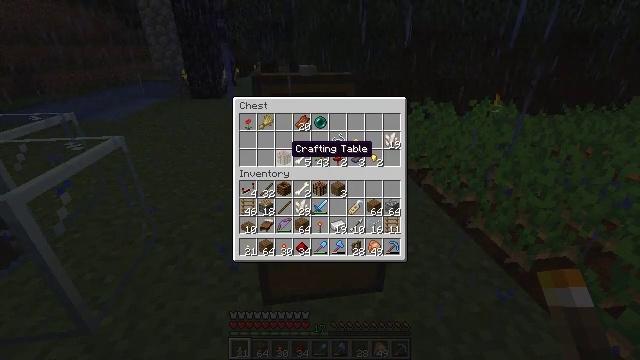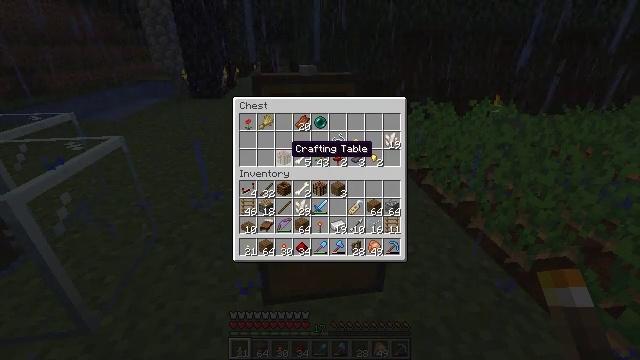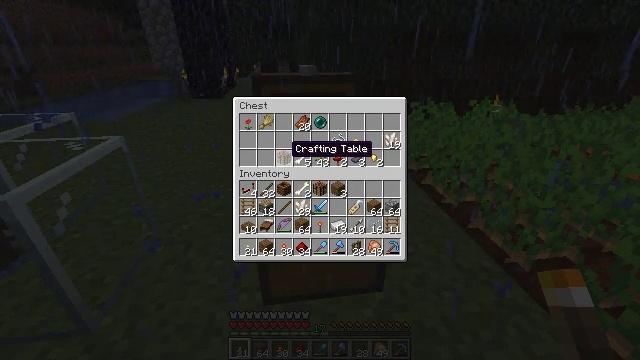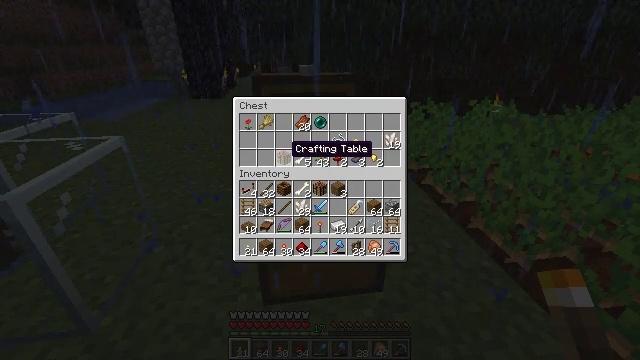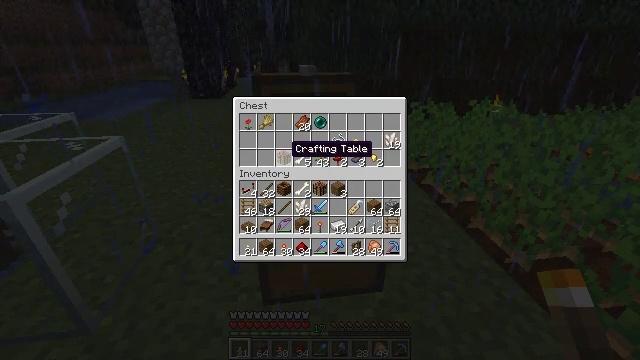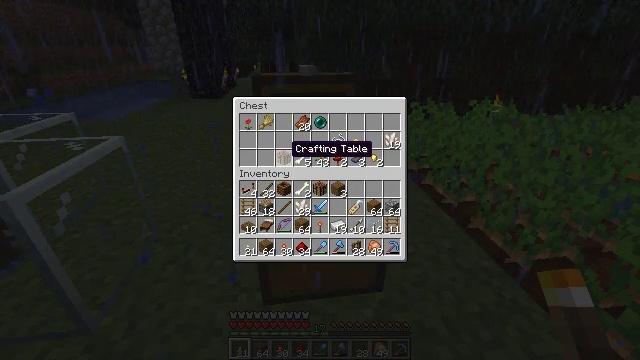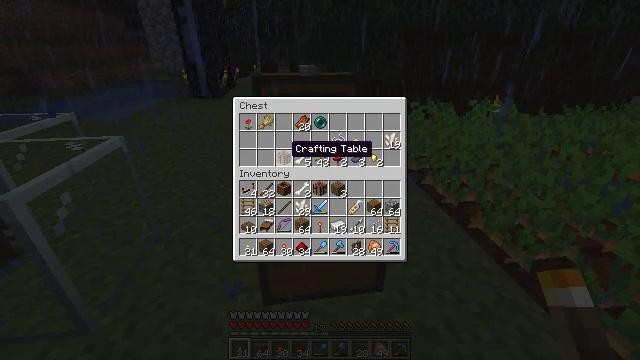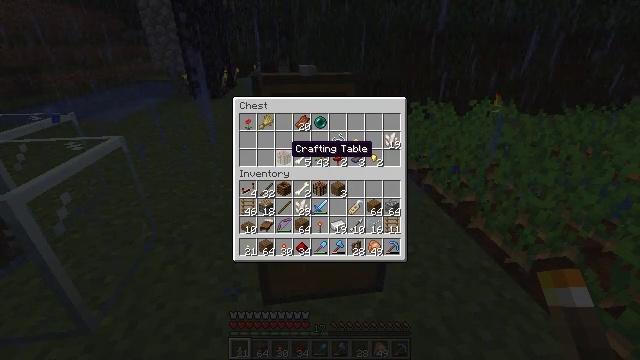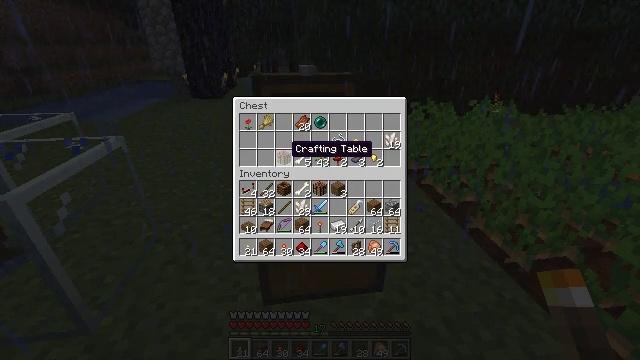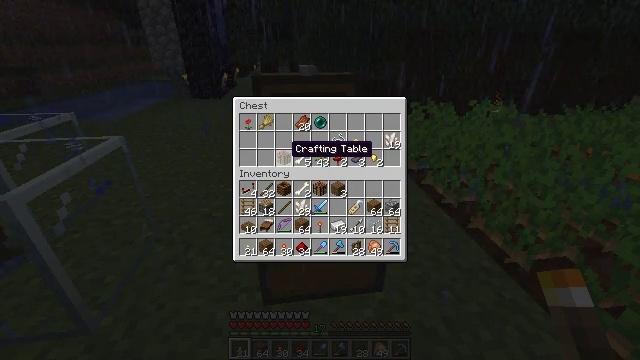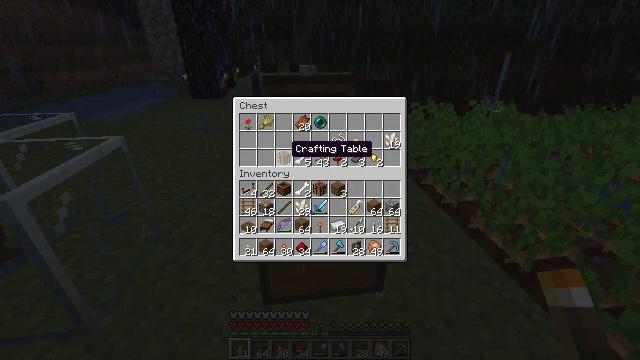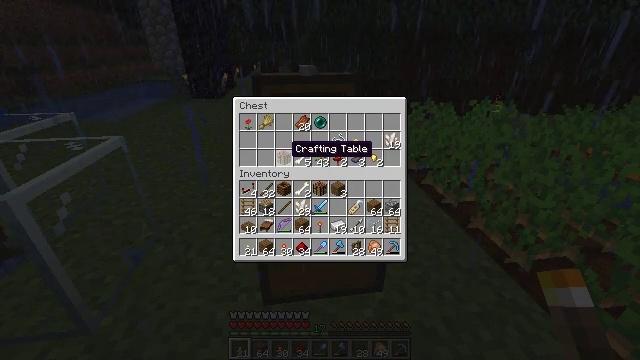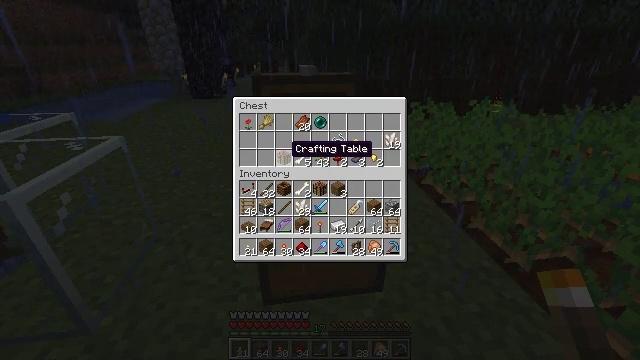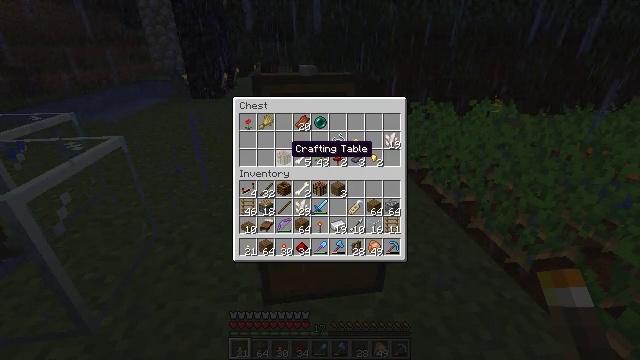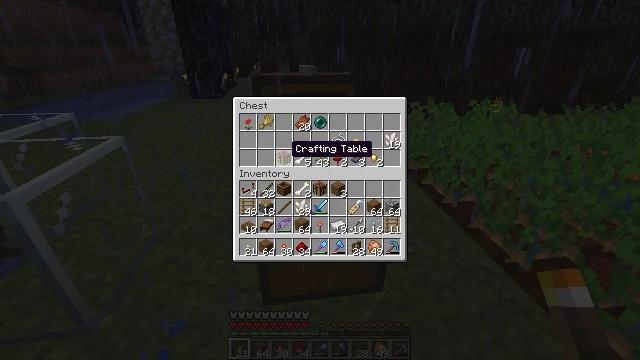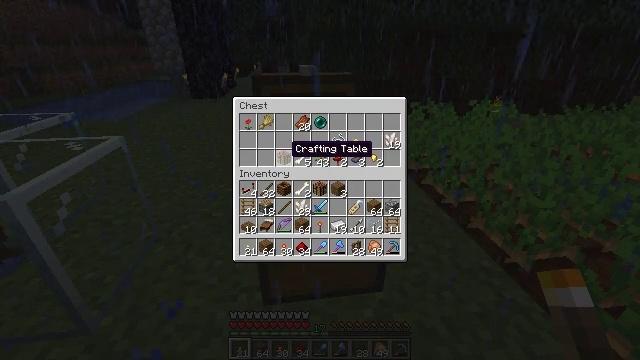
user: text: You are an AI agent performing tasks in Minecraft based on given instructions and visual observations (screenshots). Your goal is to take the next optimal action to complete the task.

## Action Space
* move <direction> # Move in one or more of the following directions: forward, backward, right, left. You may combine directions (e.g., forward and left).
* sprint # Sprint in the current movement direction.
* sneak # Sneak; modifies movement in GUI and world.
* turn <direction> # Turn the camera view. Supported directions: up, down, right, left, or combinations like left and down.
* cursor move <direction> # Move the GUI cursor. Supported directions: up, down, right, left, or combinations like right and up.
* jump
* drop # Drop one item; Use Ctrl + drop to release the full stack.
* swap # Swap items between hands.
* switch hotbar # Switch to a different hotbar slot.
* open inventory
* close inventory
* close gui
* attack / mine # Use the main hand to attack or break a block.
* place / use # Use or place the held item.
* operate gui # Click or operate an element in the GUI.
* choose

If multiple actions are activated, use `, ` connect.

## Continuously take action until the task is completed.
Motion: motion action
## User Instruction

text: Craft a spruce pressure plate.
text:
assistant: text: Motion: no_op
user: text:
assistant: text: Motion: no_op
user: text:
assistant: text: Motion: no_op
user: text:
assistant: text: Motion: no_op
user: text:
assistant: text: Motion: no_op
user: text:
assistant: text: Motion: no_op
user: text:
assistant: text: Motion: no_op
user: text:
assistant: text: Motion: no_op
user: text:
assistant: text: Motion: no_op
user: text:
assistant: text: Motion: no_op
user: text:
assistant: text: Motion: no_op
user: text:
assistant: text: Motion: no_op
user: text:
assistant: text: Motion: no_op
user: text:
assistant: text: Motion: no_op
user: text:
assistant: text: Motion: no_op
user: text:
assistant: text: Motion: no_op
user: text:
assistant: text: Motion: no_op
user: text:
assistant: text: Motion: no_op
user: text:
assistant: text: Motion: no_op
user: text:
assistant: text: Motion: no_op
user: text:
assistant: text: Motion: no_op
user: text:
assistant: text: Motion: sneak
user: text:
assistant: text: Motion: sneak
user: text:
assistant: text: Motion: sneak
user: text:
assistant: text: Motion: no_op
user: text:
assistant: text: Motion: no_op
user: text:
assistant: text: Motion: no_op
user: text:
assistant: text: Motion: no_op
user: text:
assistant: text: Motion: cursor move right and down
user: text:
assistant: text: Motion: cursor move right and down